Field crop: maize
Growth stage: 2
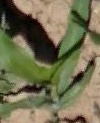
Species: maize